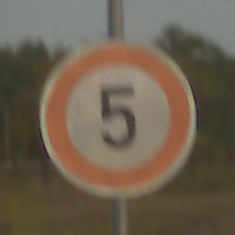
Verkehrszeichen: Geschwindigkeit5
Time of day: SunriseSunset
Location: Outdoor (Suburban)
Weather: PartlyCloudy
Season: NotSpecified
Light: Natural